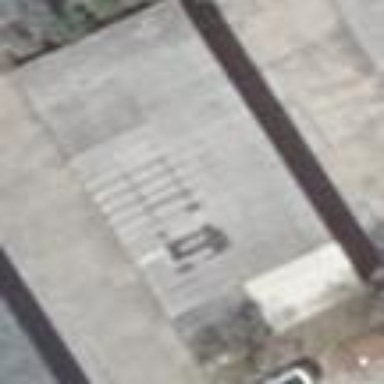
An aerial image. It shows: Garage building.